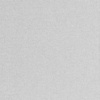
Label: dusty